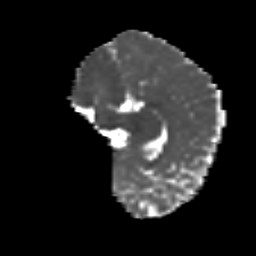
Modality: MD
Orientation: sagittal
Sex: female
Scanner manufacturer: siemens
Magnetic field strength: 3 T
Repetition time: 5 s
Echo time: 0.071 s